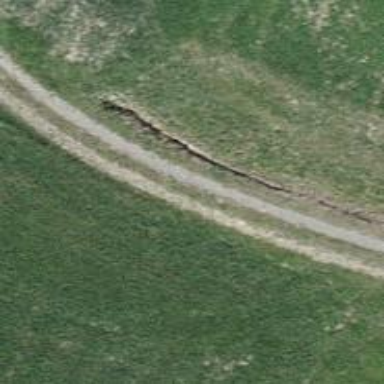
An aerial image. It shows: Track road with grass surface.